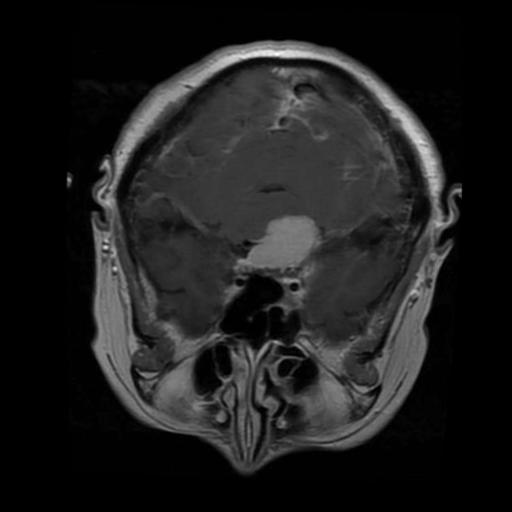
Label: meningioma